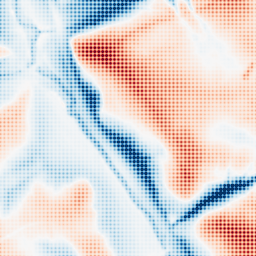
Category: multiscale
Decomposition family: dog
Decomposition parameters: sigma_low: 1
sigma_high: 20
Upsampling method: sinc_blackman
Upsampling parameters: scale: 8
kernel_size: 8
Upsampling scale: 8